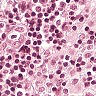
Metastatic tissue present: no